Question: I created an app with create-react-app, and I wanted to write a functional component, but I am getting syntax errors with methods. i took a capture with the errors

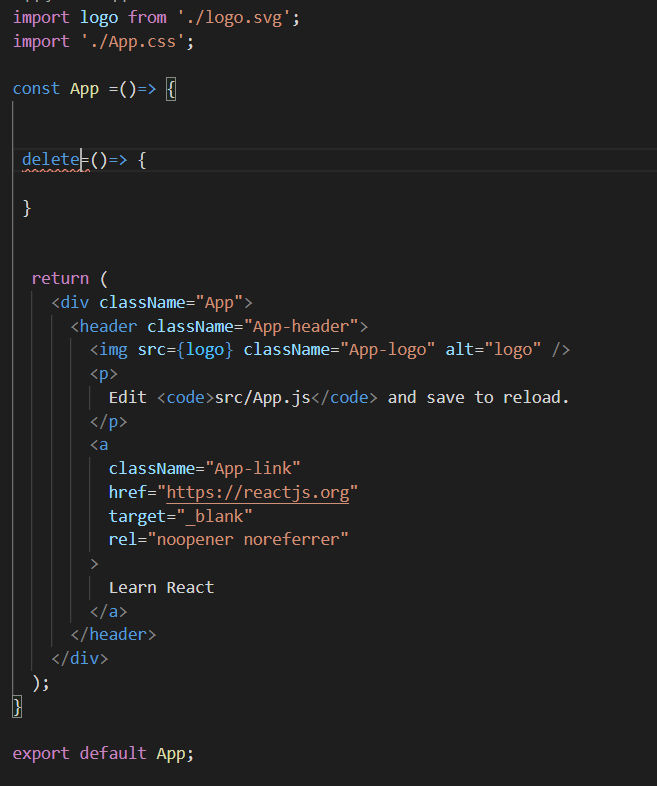
Answer: <URL>.
Either way, you need to do
'''
const handleDelete = () => {...};
'''
and not just
'''
handleDelete = () => {...};
'''